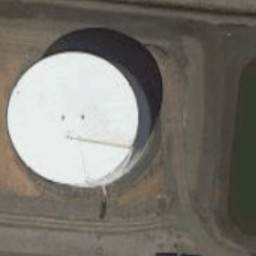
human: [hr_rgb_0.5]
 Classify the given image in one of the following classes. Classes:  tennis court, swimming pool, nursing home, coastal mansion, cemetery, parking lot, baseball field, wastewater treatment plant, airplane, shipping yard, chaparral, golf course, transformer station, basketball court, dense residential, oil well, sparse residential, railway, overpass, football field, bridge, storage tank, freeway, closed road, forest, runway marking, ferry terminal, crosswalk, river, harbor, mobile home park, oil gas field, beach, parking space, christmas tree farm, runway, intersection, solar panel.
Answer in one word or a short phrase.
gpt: storage tank